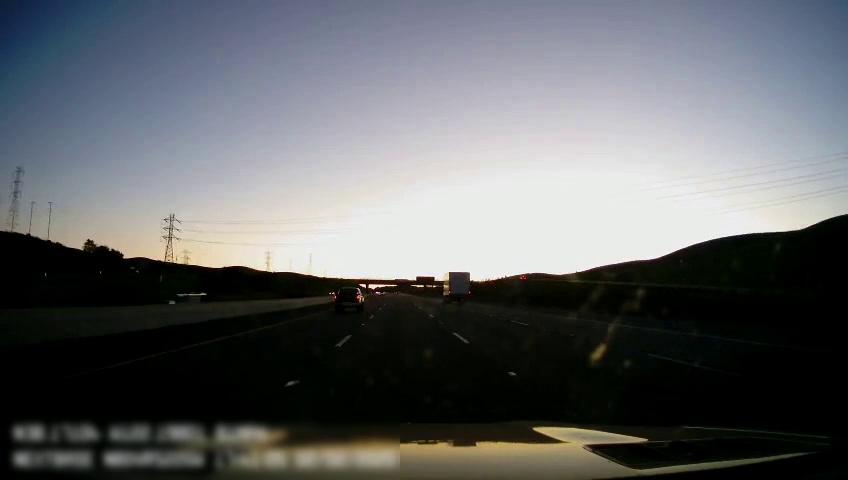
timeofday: Dusk/Dawn/Twilight
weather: Sunny
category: Drivable Space
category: Vehicles | Truck
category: Vehicles | Truck
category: Vehicles | Truck
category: Lanes | Alternate Lane
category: Lanes | Current Lane
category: Lanes | Current Lane
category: Lanes | Alternate Lane
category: Lanes | Alternate Lane